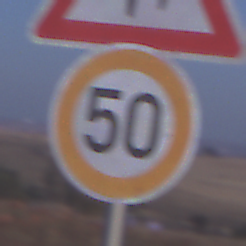
Verkehrszeichen: Geschwindigkeit50
Zusatzzeichen oben: FlugbetriebRechts
Umgebung: Outdoor, Nature
Tageszeit: SunriseSunset
Wetter: Clear
Licht: Natural
Jahreszeit: NotSpecified
Kontrast: LowContrast